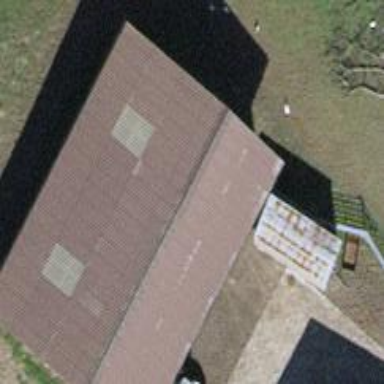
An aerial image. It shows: Shed.